Current action and preconditions to check: path_clear

Your task: For each precondition in the list above, predict whether it will hold at this action.

Consider the current scene as observed from the mobile robot's camera, and analyze the predicted future states of all dynamic agents (e.g., people, animals, vehicles, or any moving entities) within the NEXT SECOND.

IMPORTANT: Only answer "very likely" if you are absolutely certain—based on strong, clear evidence—that a dynamic agent will violate the precondition in the predicted future state. Do NOT answer "very likely" for unlikely, ambiguous, or low-probability risks.

Ask yourself for each precondition: Is there a high probability, with clear and convincing evidence, that the predicted future states of any dynamic agent will interfere with the predicted future state of the currently executing action within the NEXT SECOND, causing that precondition to fail?

Assess the risk level based on these predictions. Use "likely" or "very likely" if motions create a clear risk of interference.

Use "neutral" or "improbable" if agents are nearby but their predicted paths are clearly diverging or non-conflicting.

Failure Risk Categories: "very improbable", "improbable", "neutral", "likely", "very likely"

Answer Format: Output ONLY the probability_of_failure value from these categories: "very improbable", "improbable", "neutral", "likely", "very likely"

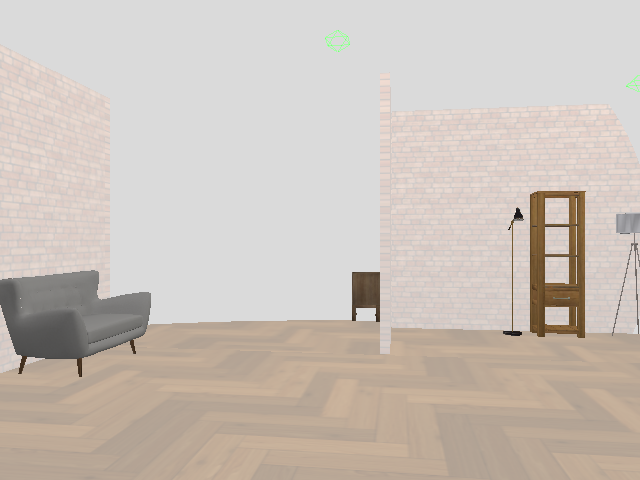

Answer: very improbable